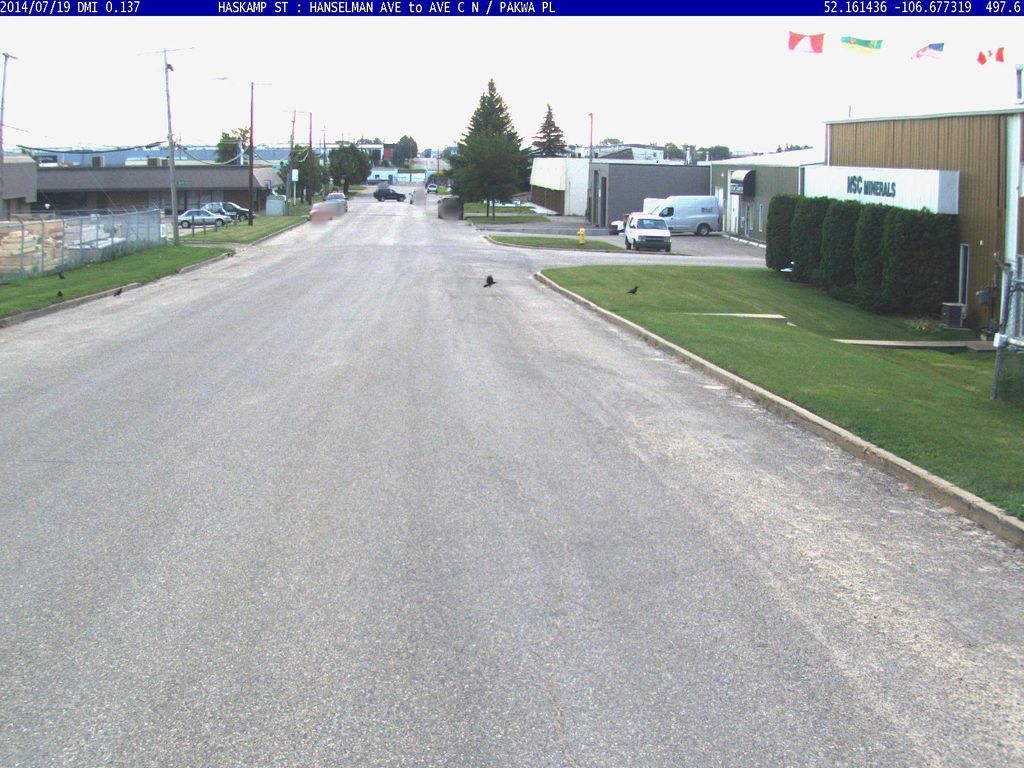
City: saskatoon